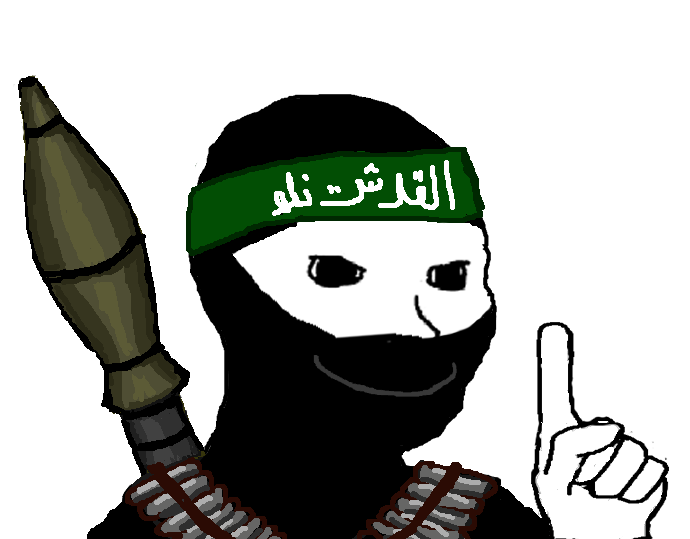
Label: 5_Oomer